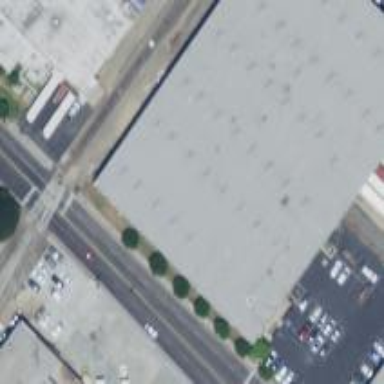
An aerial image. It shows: Warehouse.